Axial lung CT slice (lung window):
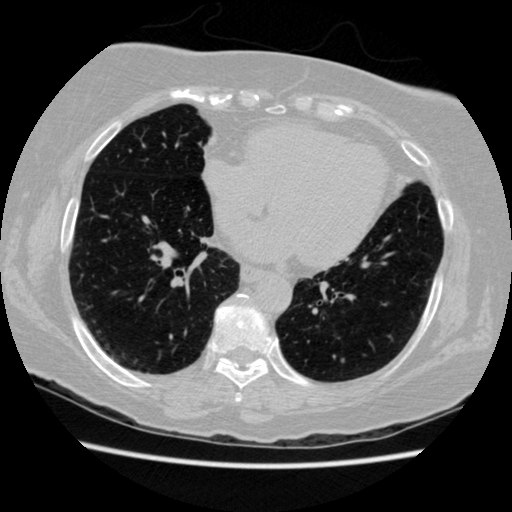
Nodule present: no